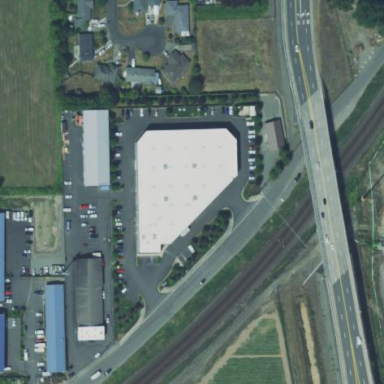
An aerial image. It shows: Building that is trade shop.